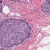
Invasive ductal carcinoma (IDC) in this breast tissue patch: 1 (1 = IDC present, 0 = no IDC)